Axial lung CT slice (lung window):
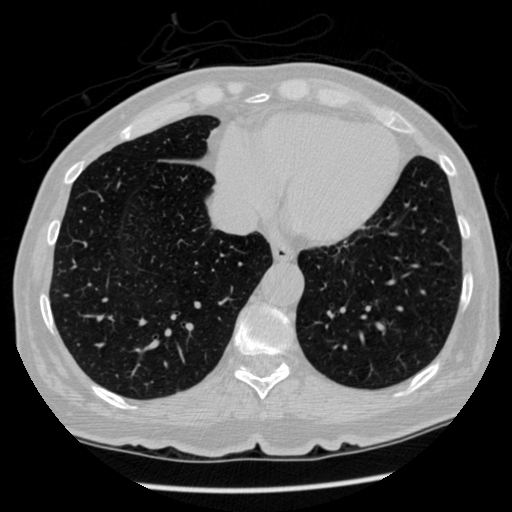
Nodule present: no